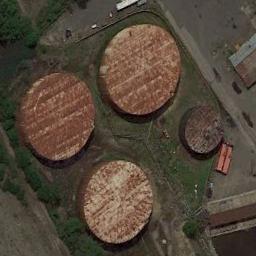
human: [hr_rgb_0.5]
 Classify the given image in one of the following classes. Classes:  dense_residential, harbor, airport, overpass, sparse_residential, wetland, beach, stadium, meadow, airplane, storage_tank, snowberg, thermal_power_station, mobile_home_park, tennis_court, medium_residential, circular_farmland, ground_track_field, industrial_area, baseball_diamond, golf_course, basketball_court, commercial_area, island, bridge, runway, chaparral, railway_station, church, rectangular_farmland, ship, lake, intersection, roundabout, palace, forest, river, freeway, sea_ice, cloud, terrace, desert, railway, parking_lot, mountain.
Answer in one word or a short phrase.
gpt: storage_tank